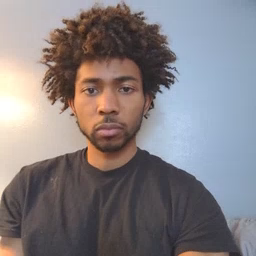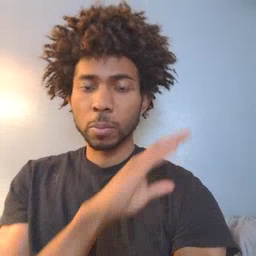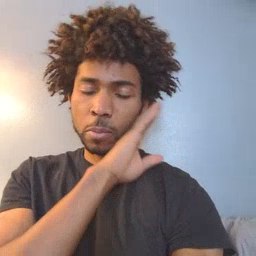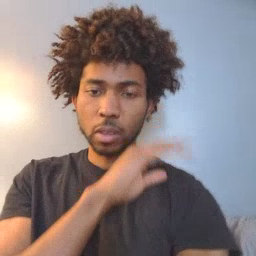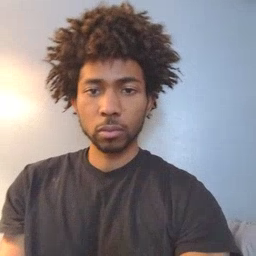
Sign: bed